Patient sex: M
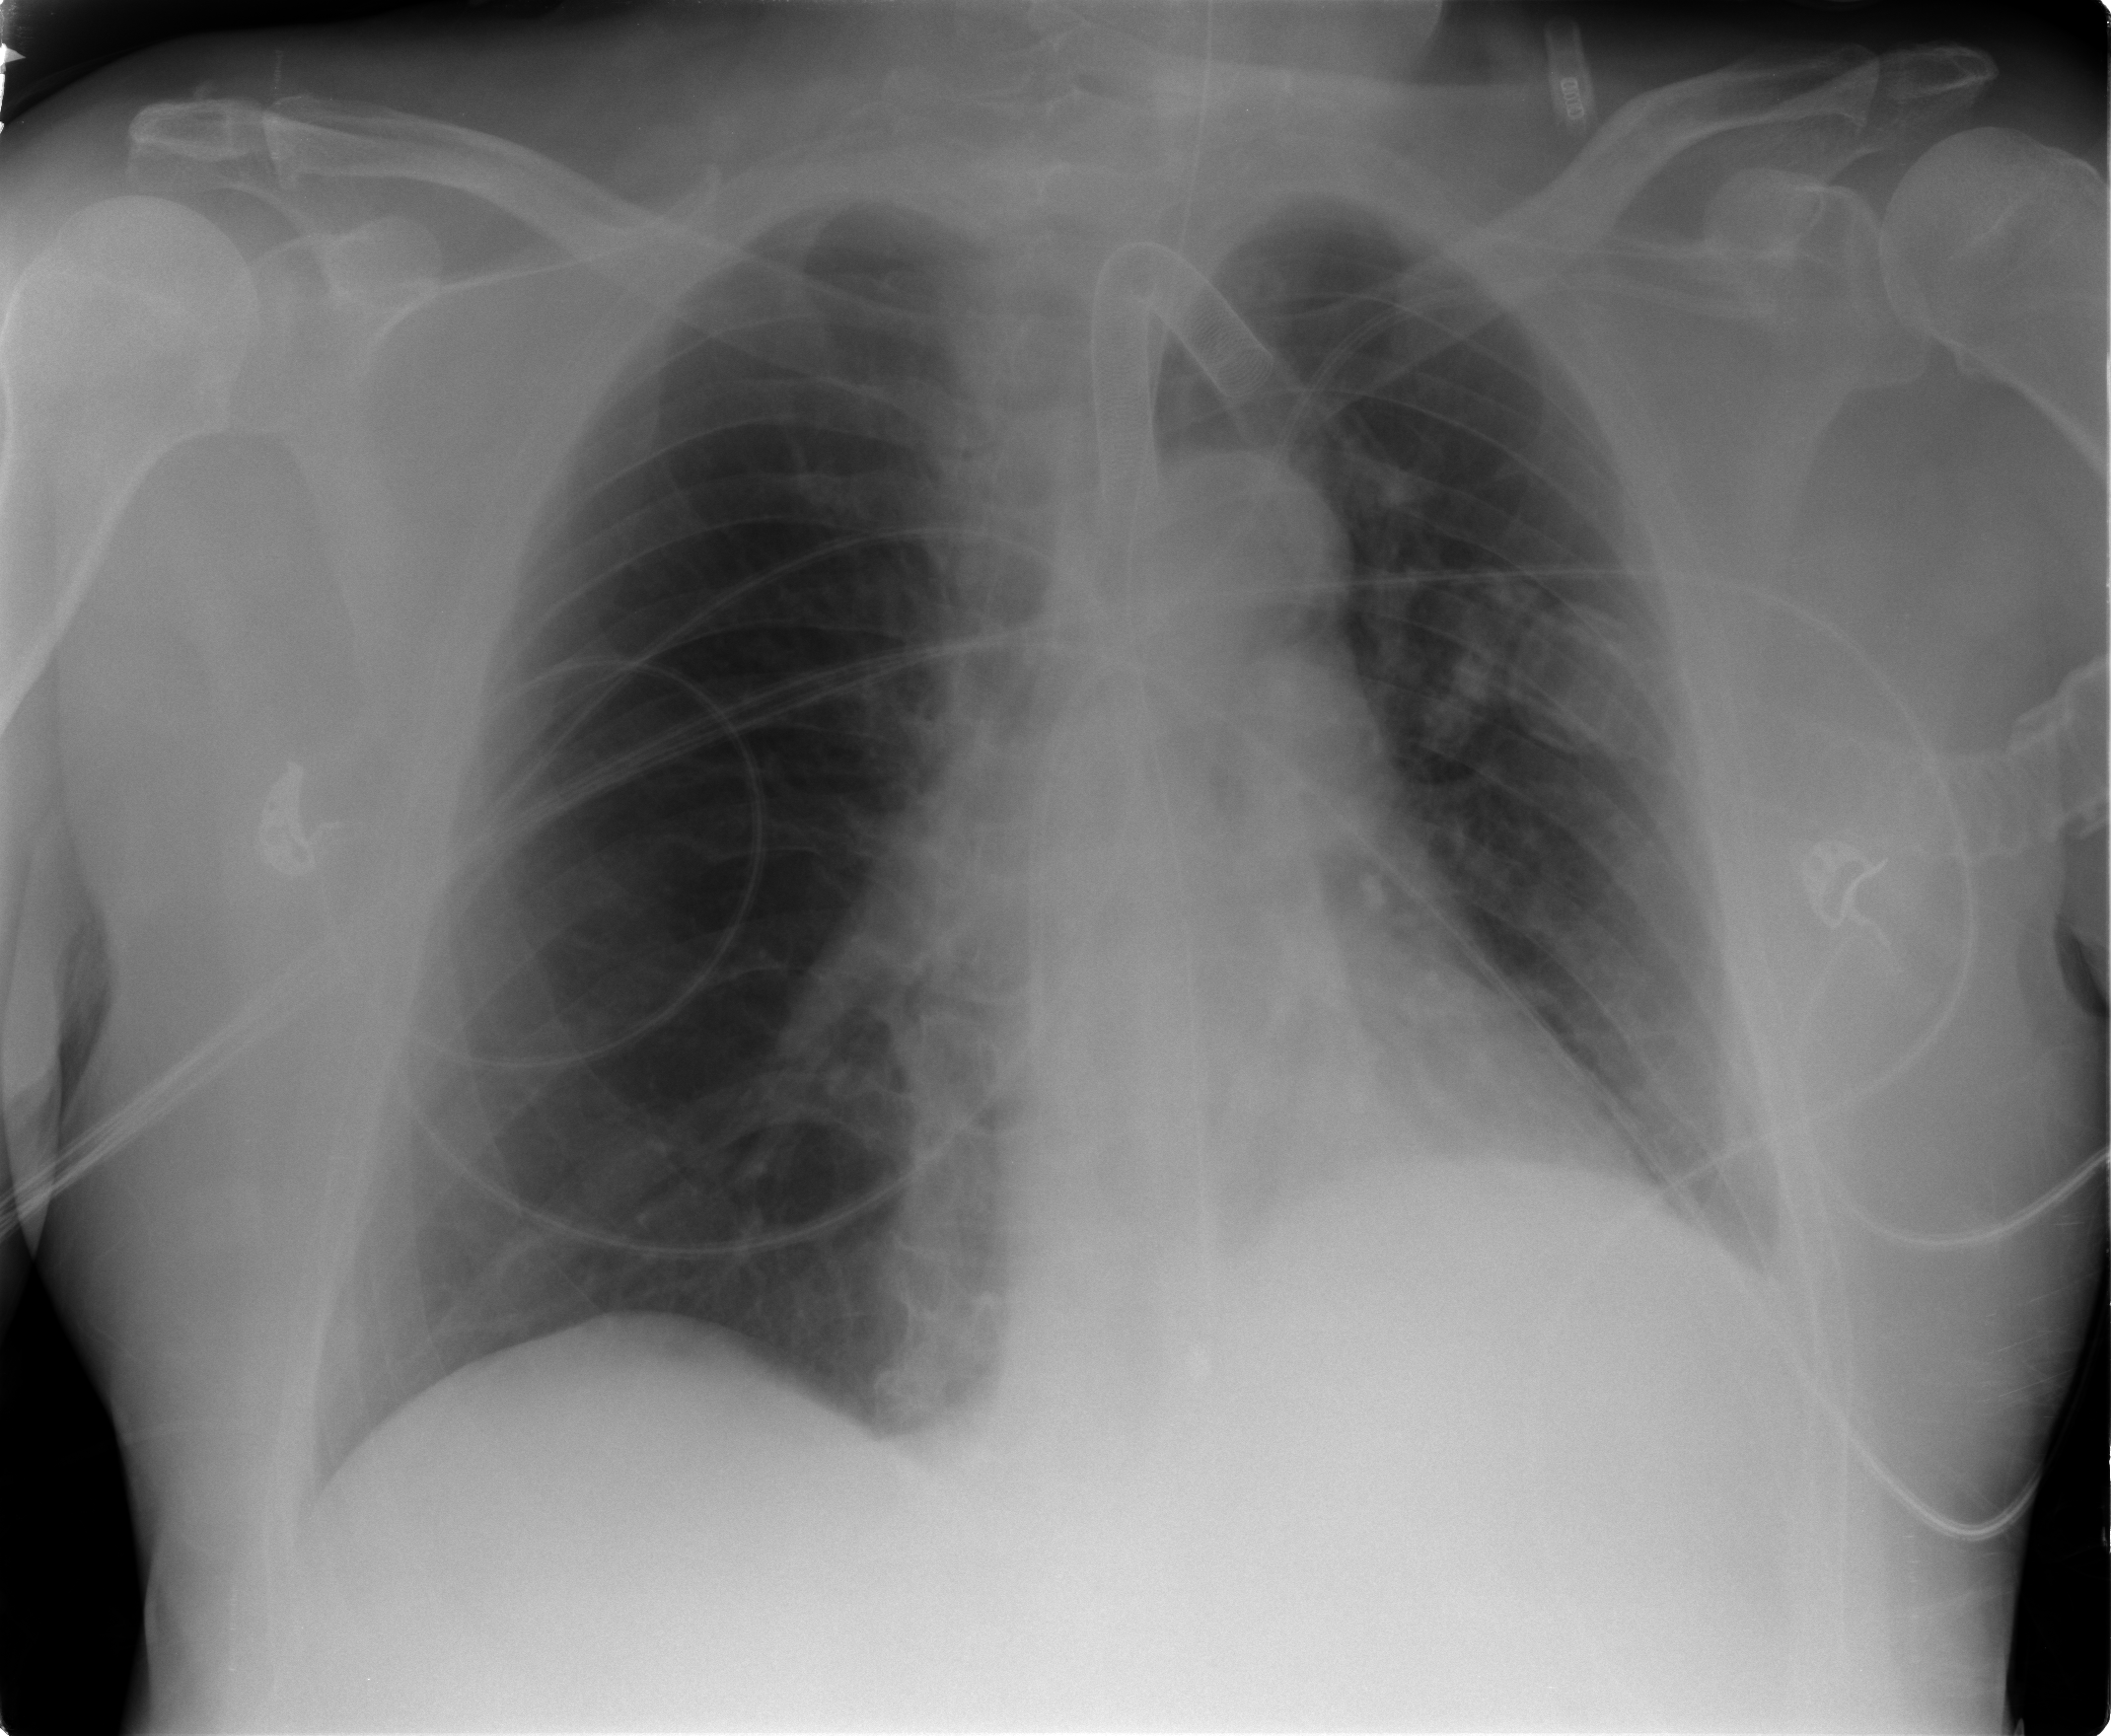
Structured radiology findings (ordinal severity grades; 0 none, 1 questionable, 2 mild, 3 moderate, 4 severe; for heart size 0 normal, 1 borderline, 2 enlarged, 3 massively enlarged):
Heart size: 0
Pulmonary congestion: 0
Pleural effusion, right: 0
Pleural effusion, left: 1
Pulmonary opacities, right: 0
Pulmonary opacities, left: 2
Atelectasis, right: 0
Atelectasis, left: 2